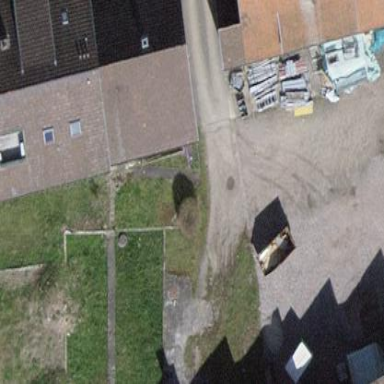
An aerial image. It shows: Gabled building.